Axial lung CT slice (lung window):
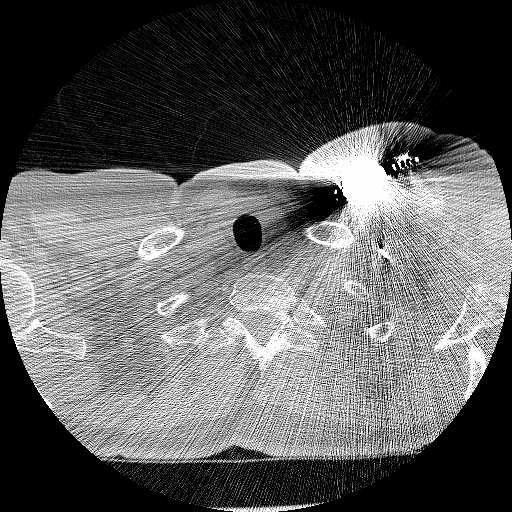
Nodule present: no